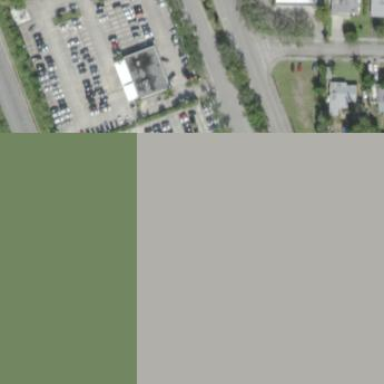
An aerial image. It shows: Building housing car shop.